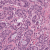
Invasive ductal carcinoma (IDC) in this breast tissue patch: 1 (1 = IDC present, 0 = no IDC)